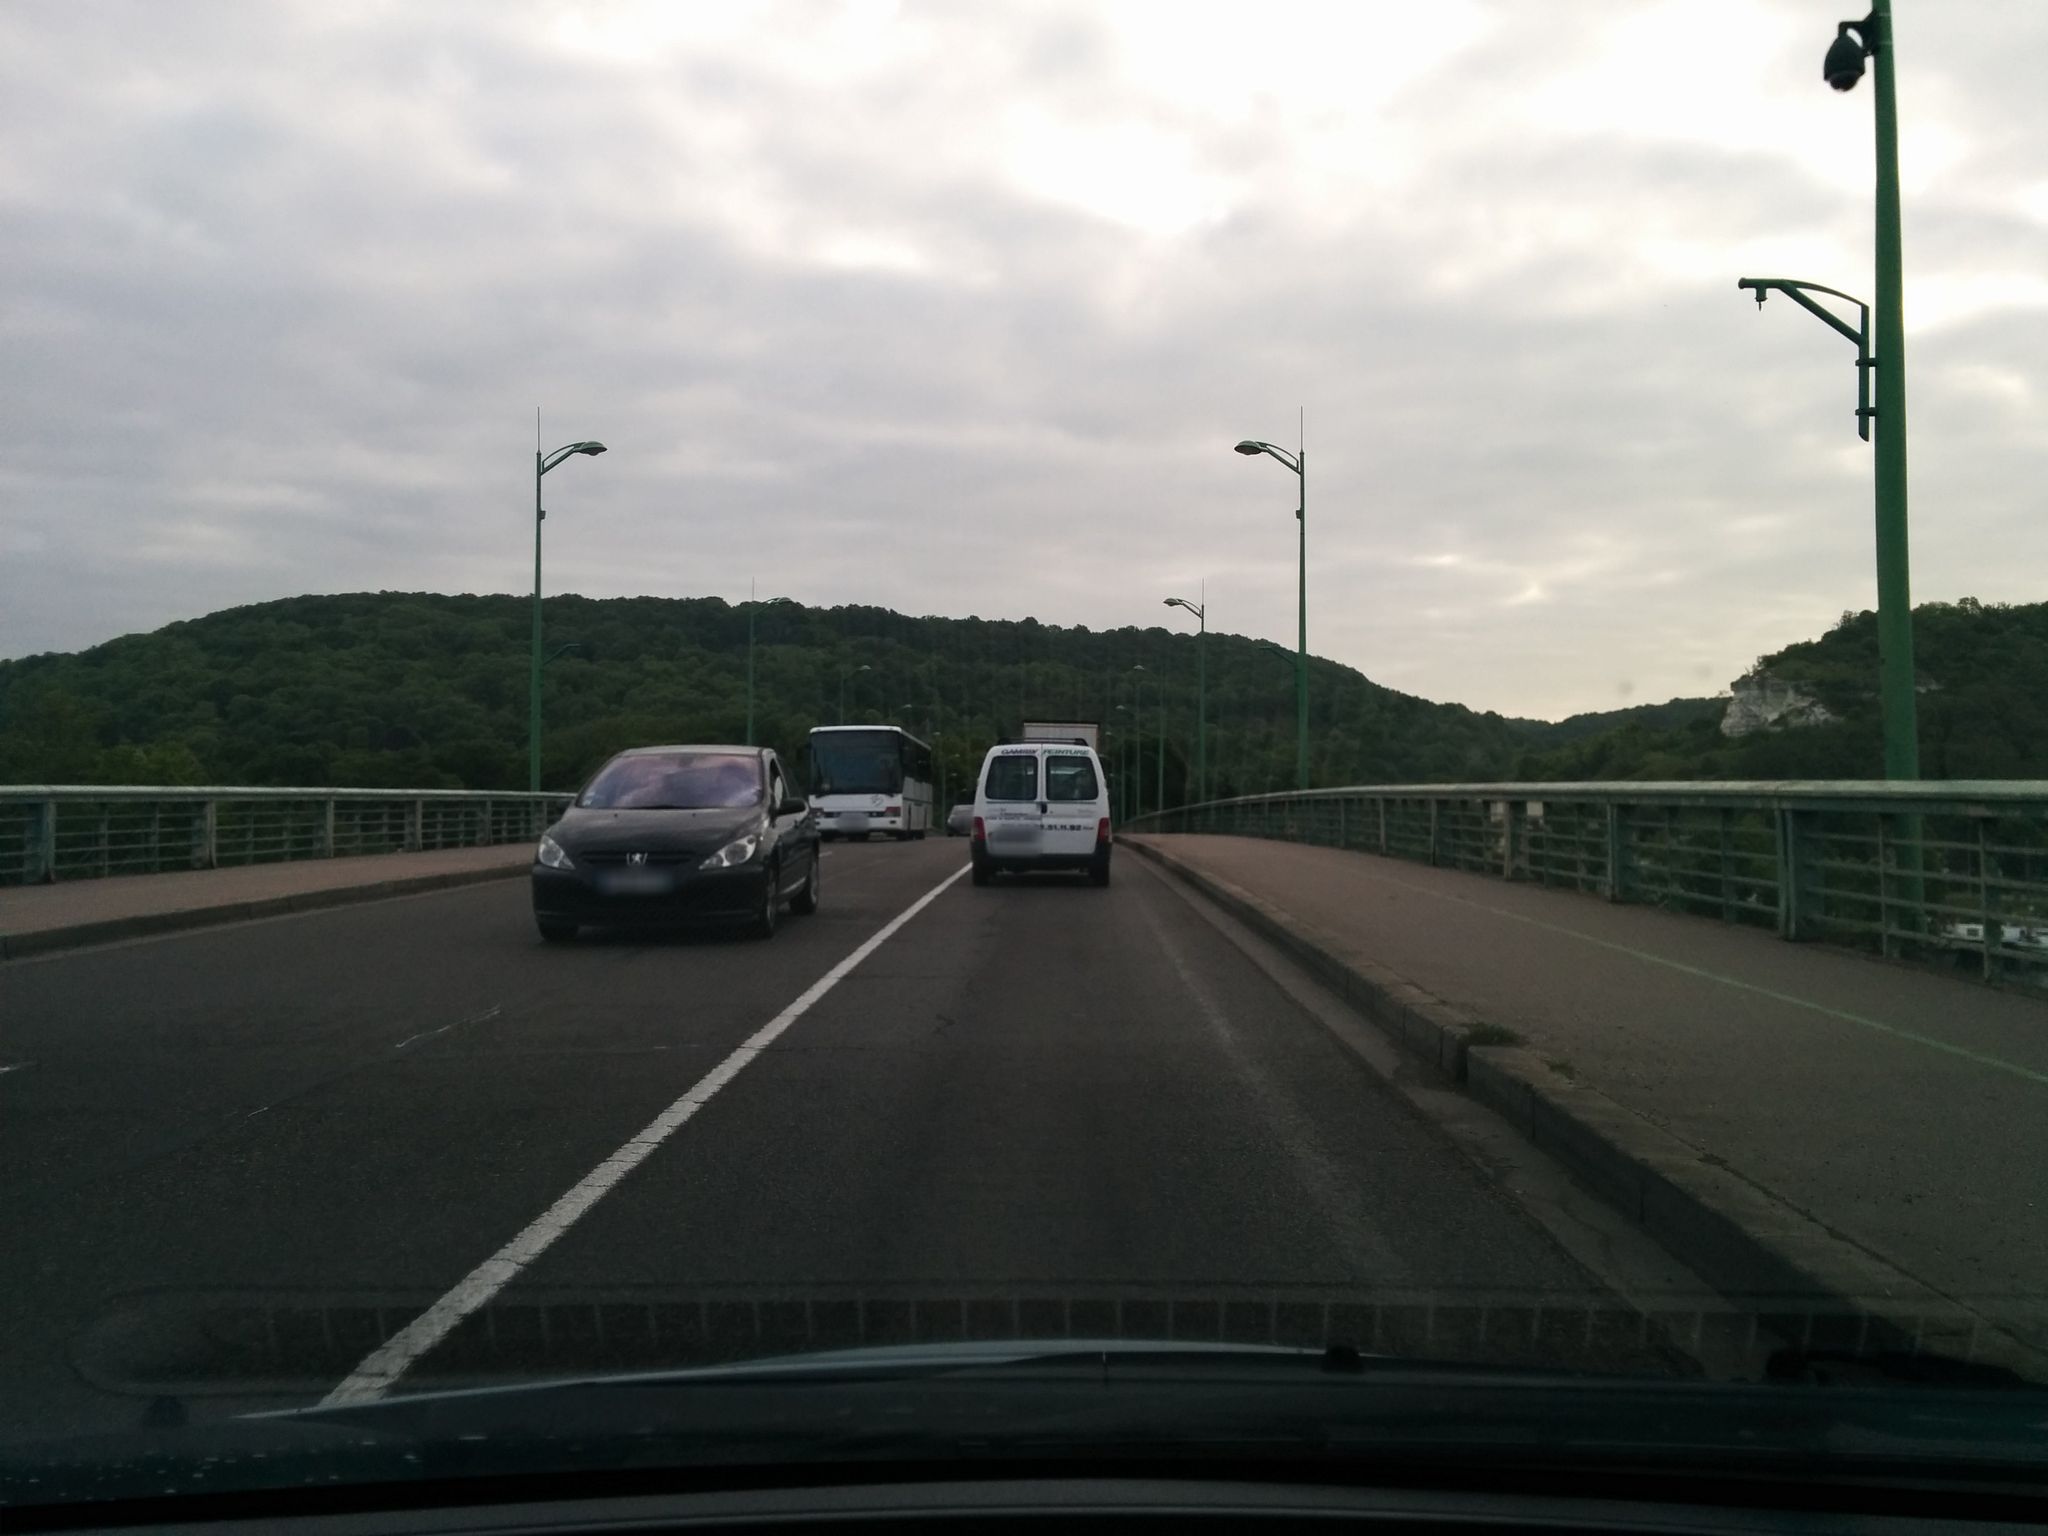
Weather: cloudy
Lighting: day
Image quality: good
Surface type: driving surface
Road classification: cycleway
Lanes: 3, 2
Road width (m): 2.0
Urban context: dense urban cluster
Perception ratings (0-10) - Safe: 4.19, Lively: 4.48, Beautiful: 4.12, Boring: 5.23, Depressing: 8.68, Wealthy: 3.14